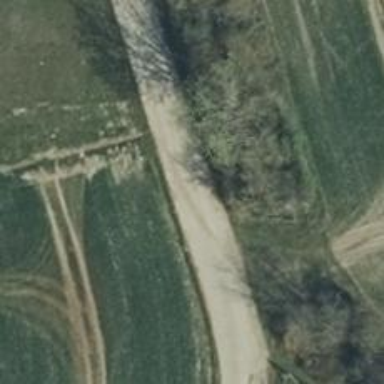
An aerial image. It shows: Concrete track with grade1 quality.